Question: I am trying to retrieve data with JSON from my database and parse them in a table.
Currently I retrieve it like this:
'''
xmlhttp = new XMLHttpRequest()
xmlhttp.onreadystatechange = function () {
if (xmlhttp.readyState == 4 && xmlhttp.status == 200) {
var jsontext = xmlhttp.responseText;
var json = JSON.parse(jsontext);
console.log(json.service)
}
}
xmlhttp.open("GET", "mysql.php?p=getservice" + "&carid=" + "KYF111", true);
xmlhttp.send();
'''
This will give me one result, no matter how many rows I have with id 'term'.
My mysql.php file looks like this:
'''
case 'getservice':
$q = mysql_real_escape_string($_GET['q']);
$carid = stripslashes($_GET['carid']);
$query = "SELECT * FROM Service WHERE carid = '".$carid."'";
$result = mysql_query($query);
$json = array();
while ($row = mysql_fetch_array($result)) {
$json['carid'] = $row['carid'];
$json['service'] = $row['service'];
$json['date'] = $row['date'];
$json['nextdate'] = $row['nextdate'];
$json['kilometers'] = $row['kilometers'];
$json['servicedby'] = $row['servicedby'];
$json['invoice'] = $row['invoice'];
$json['cost'] = $row['cost'];
$json['remarks'] = $row['remarks'];
}
print json_encode($json);
mysql_close();
break;
'''
This is how my database looks like:

so , and I want all the values from the rows which contains carid the term. Then each value on a single row gets between a . Something like this:
'''
<tbody>
<tr>
<td>Tyre</td>
<td>10-10-2012</td>
<td>31-10-2012</td>
<td></td>
<td>George</td>
<td><PHONE></td>
<td>0</td>
<td>Lorem Ipsum</td>
</tr>
<tr>
<td>Lights</td>
<td>17-10-2012</td>
<td>23-10-2012</td>
<td></td>
<td>Antony</td>
<td><PHONE></td>
<td>0</td>
<td>Lorem Ipsum</td>
</tr>
</tbody>
'''
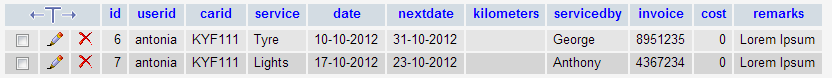
Answer: Try like this:
'''
$temp=0;
$json = array();
while ($row = mysql_fetch_array($result)) {
$json[$temp]['carid'] = $row['carid'];
$json[$temp]['service'] = $row['service'];
$json[$temp]['date'] = $row['date'];
$json[$temp]['nextdate'] = $row['nextdate'];
$json[$temp]['kilometers'] = $row['kilometers'];
$json[$temp]['servicedby'] = $row['servicedby'];
$json[$temp]['invoice'] = $row['invoice'];
$json[$temp]['cost'] = $row['cost'];
$json[$temp]['remarks'] = $row['remarks'];
$temp++;
}
print json_encode($json);
'''